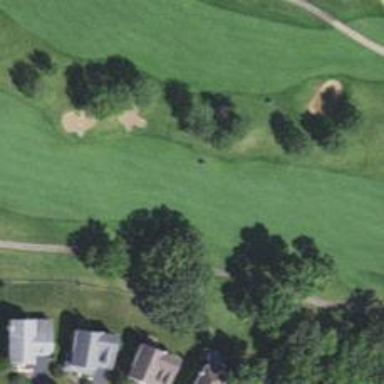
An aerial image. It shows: View of golf hole.